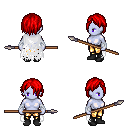
a pixel art fantasy rpg character, female body template, dark elf, purple skin, white tattered cape, gold greaves, red bangs hairstyle, white cloth bandages, black shoes, spear, four views (front, back, left, right), 2x2 character sprite sheet, small pixel art, hard edges, no anti-aliasing